Field crop: maize
Growth stage: 2
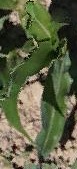
Species: maize